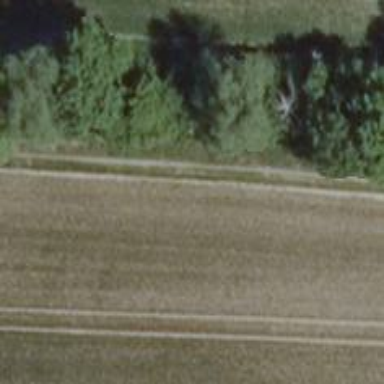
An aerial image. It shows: Dirt track with grade 3 quality.